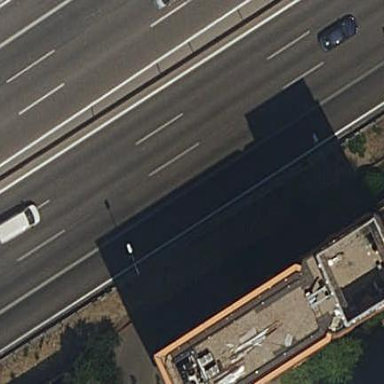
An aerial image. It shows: Building.